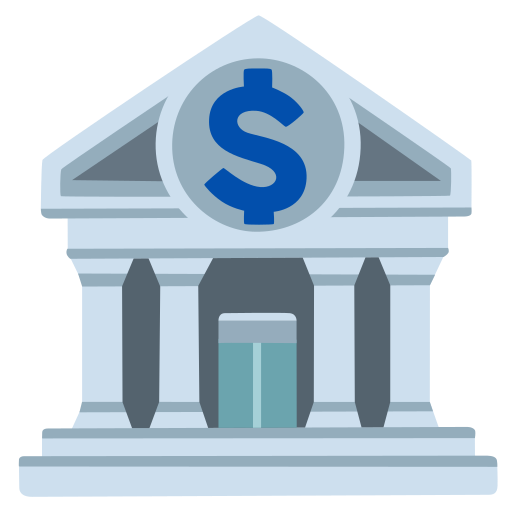
Emoji: 🏦